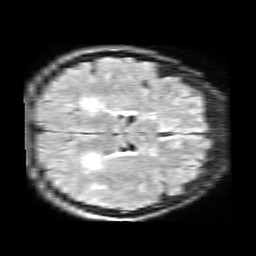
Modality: FLAIR
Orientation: axial
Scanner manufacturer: philips
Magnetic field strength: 1.5 T
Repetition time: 10 s
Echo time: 0.14 s